Aerial crown-view tile of a tropical tree (Barro Colorado Island, Panama), acquired 20241014:
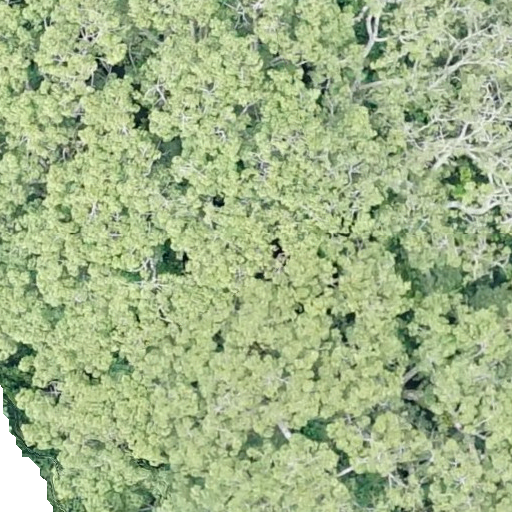
Species: Ceiba pentandra
GBIF accepted scientific name: Ceiba pentandra
Crown area: 909.358 m²